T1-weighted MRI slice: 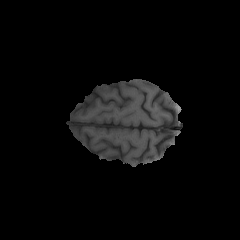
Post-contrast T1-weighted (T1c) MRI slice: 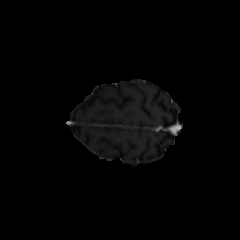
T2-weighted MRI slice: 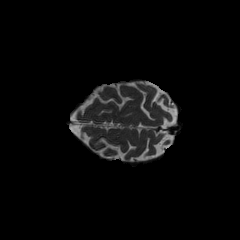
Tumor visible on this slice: no